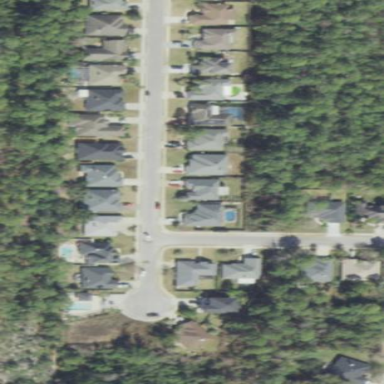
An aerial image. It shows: This residential area consists of single-family homes.